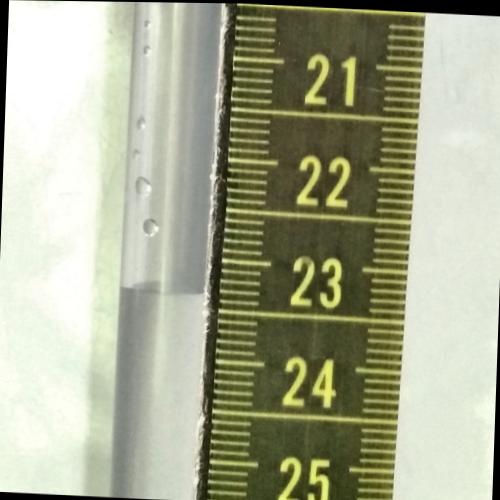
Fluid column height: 23.4 cm